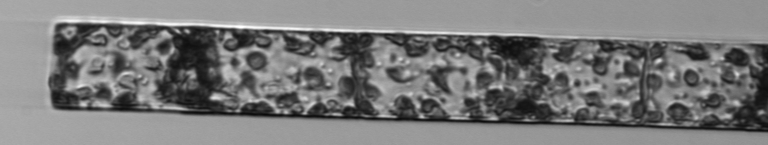
Label: Guinardia_flaccida